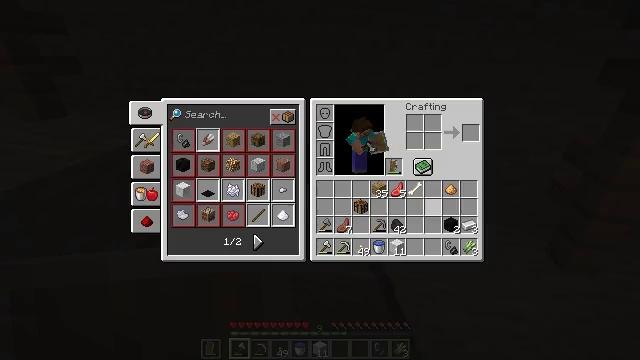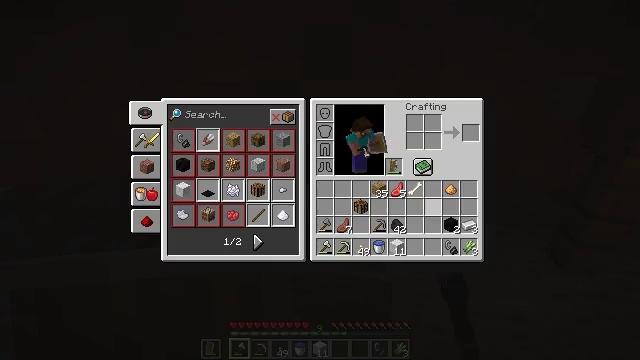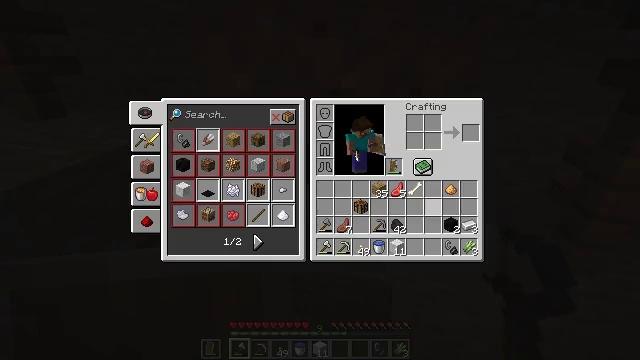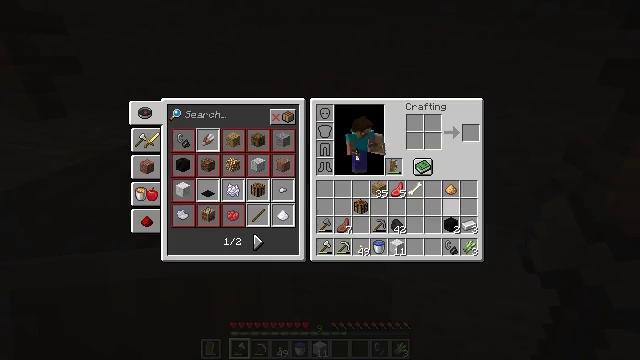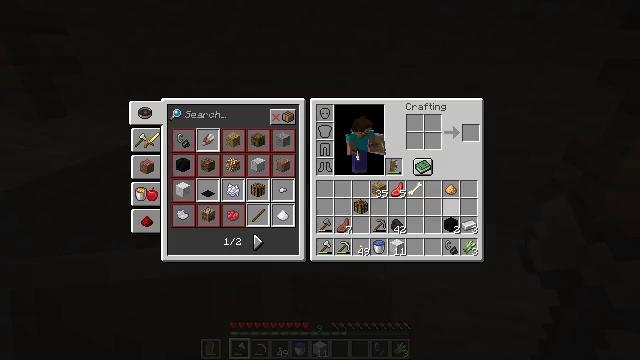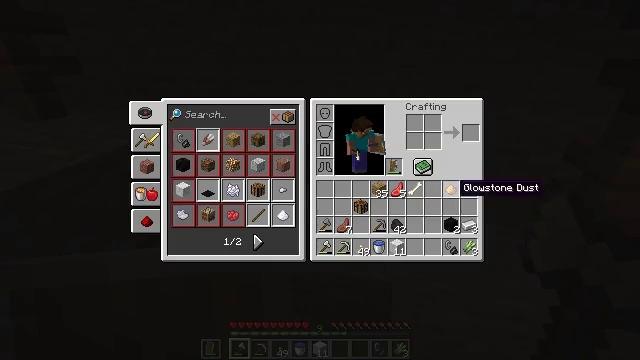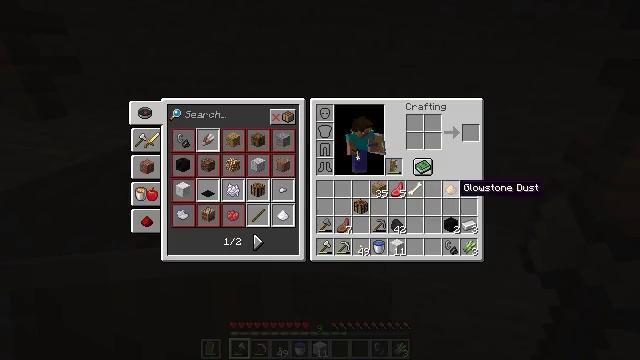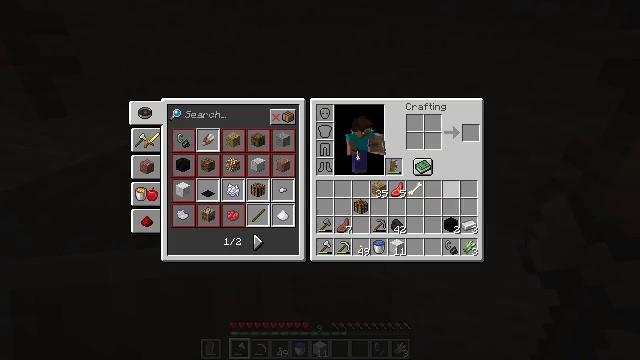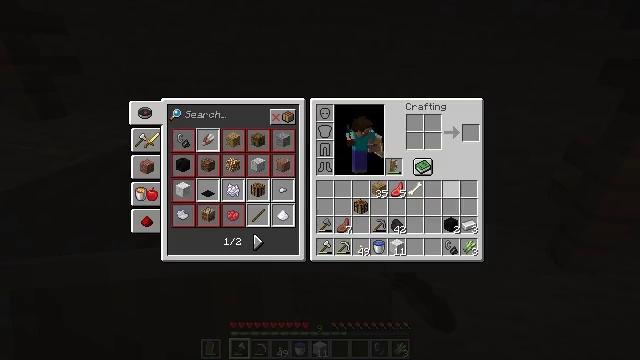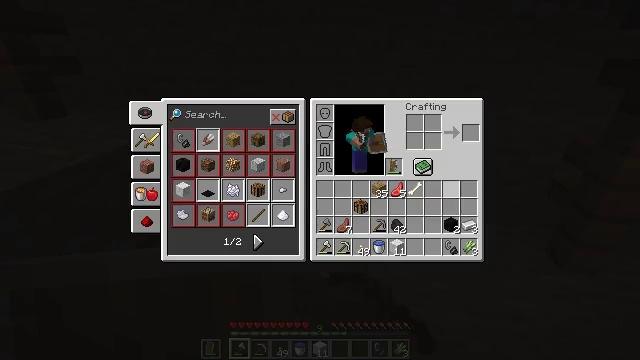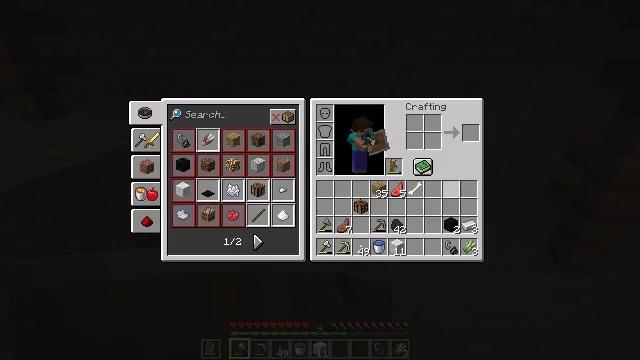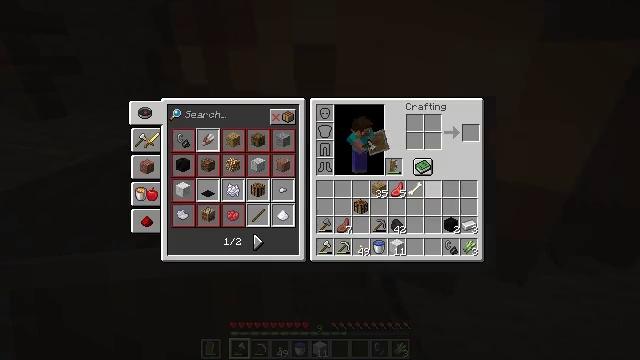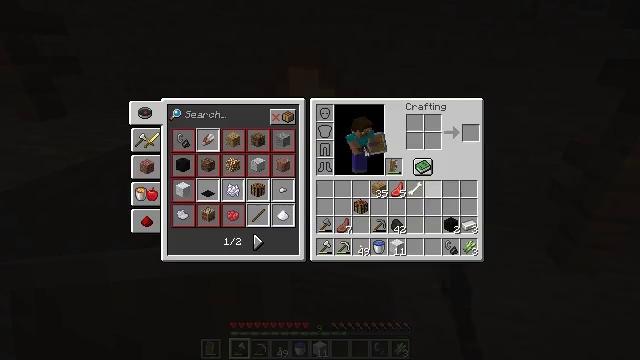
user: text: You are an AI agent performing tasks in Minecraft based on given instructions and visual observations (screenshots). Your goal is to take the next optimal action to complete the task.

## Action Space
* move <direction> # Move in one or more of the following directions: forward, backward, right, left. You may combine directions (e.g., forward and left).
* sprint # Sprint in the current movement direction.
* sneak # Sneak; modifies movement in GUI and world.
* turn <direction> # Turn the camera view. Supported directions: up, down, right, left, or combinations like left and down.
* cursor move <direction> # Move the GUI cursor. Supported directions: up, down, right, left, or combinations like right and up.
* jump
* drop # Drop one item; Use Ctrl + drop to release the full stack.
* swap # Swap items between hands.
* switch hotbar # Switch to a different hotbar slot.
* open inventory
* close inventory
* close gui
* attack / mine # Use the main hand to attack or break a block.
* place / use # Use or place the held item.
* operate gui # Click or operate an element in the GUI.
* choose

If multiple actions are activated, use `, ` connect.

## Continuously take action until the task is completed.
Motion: motion action
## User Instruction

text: Remove glowstone dust from the inventory.
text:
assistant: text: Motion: sprint, open gui
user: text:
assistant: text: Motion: sprint
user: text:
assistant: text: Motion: sprint, cursor move right
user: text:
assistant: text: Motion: sprint
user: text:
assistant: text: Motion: sprint
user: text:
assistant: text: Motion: sprint
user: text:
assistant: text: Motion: sprint, drop
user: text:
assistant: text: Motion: sprint, drop
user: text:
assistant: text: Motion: sprint, drop
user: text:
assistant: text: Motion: sprint, cursor move left
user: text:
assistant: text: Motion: sprint, cursor move left
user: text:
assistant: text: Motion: sprint
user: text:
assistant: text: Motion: sprint